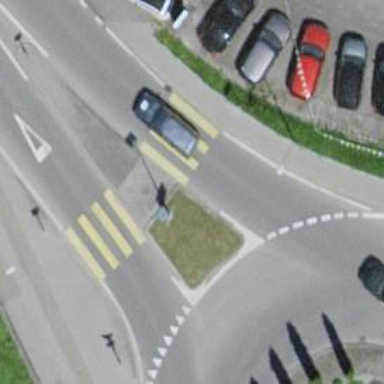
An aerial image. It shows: Marked footway crossing with island.